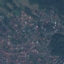
Land use / land cover: Residential